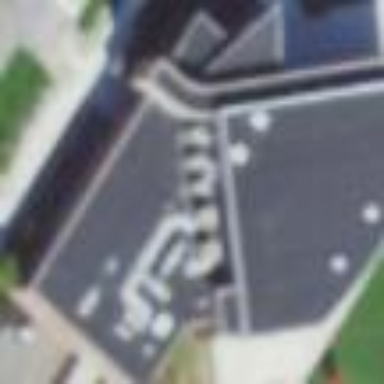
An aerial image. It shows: College building.